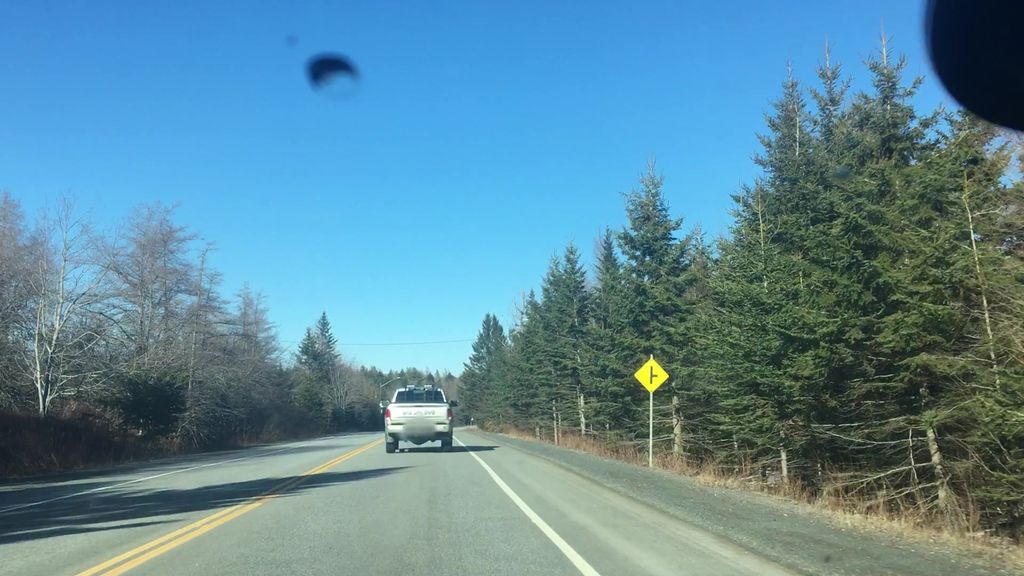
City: halifax